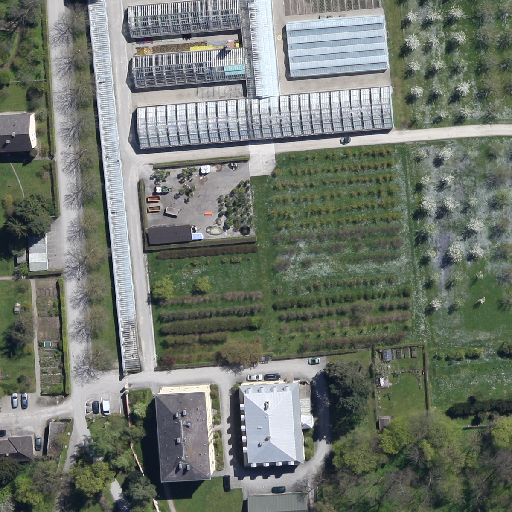
Referring expression: sidewalk